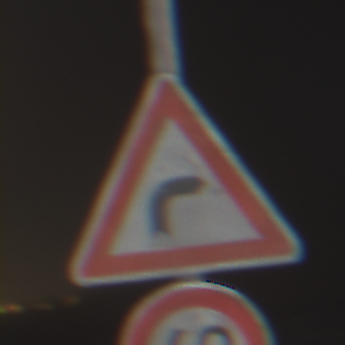
Verkehrszeichen: KurveRechts
Zusatzzeichen unten: Geschwindigkeit60
Umgebung: Outdoor, Urban
Tageszeit: Night
Wetter: PartlyCloudy
Licht: Artificial
Jahreszeit: NotSpecified
Kontrast: HighContrast